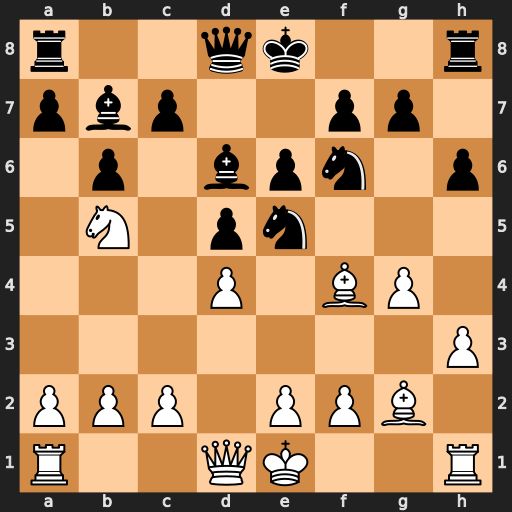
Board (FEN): r2qk2r/pbp2pp1/1p1bpn1p/1N1pn3/3P1BP1/7P/PPP1PPB1/R2QK2R
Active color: w
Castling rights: KQkq
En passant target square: -
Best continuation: dxe5 Bb4+ c3